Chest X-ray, AP view. Patient: 27 years old, sex F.
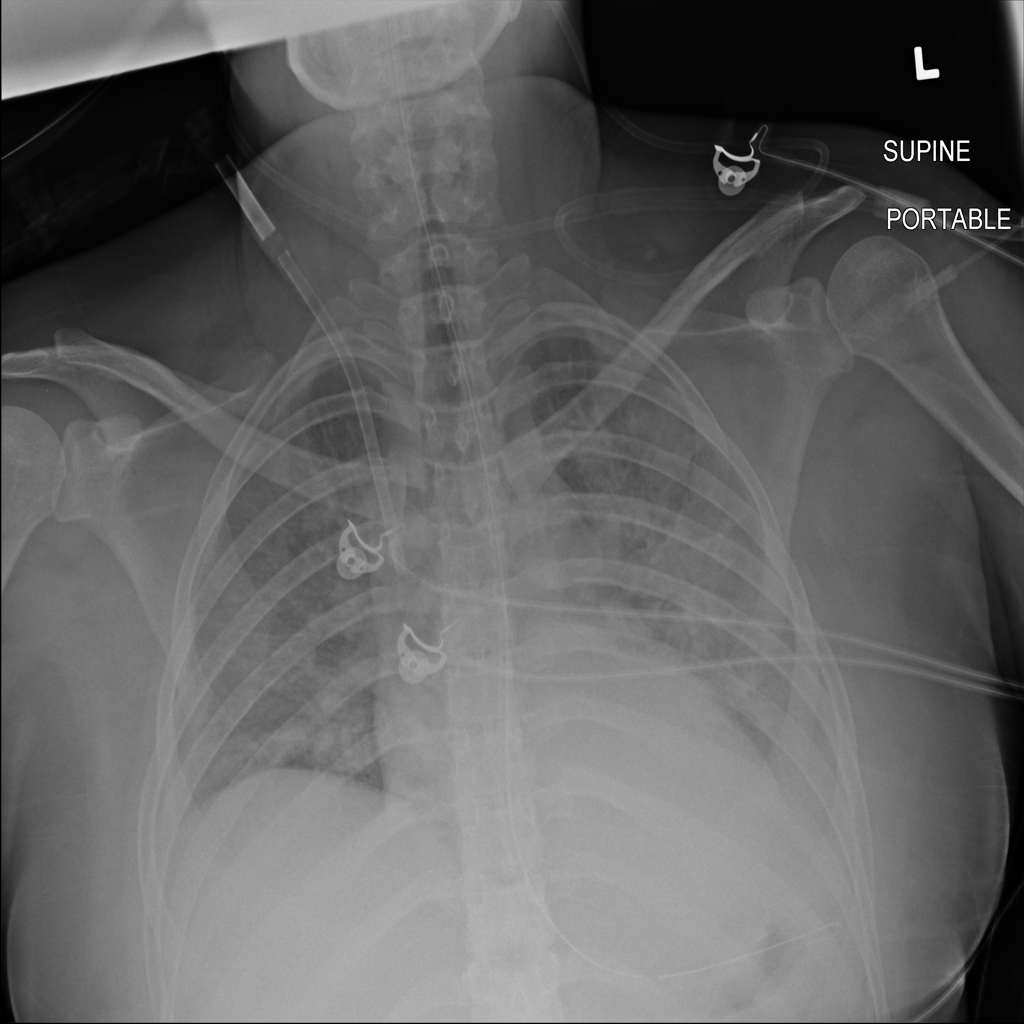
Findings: No Finding